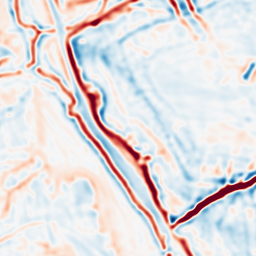
Category: multiscale
Decomposition family: log
Decomposition parameters: sigma: 3
Upsampling method: cubic_catmull_rom
Upsampling parameters: scale: 8
Upsampling scale: 8